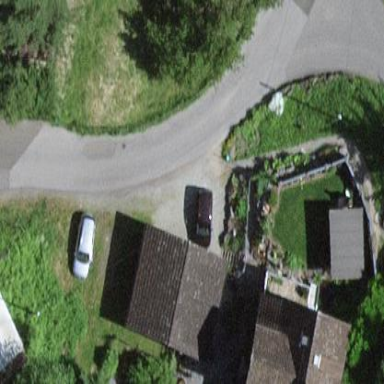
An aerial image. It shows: Garage.